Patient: sex M, age 66
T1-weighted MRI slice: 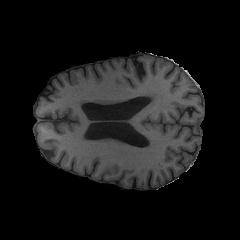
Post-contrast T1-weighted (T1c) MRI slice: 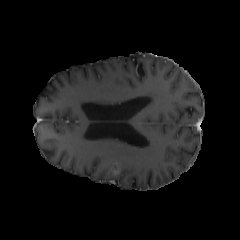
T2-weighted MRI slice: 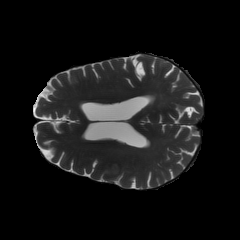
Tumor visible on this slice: yes
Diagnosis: Glioblastoma, IDH-wildtype
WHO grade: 4